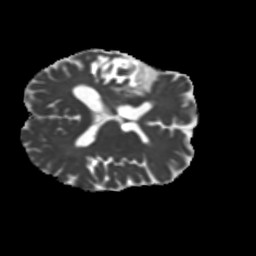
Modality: MD
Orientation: axial
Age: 74
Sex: female
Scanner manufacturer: siemens
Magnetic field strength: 3 T
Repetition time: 5.25 s
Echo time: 0.08 s